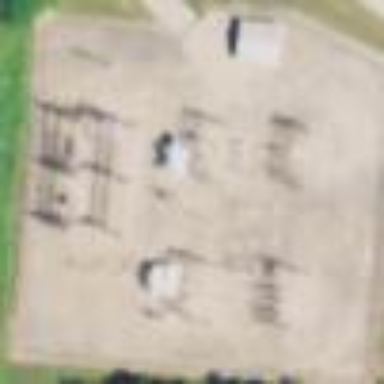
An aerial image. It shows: Distribution substation surrounded by fence.